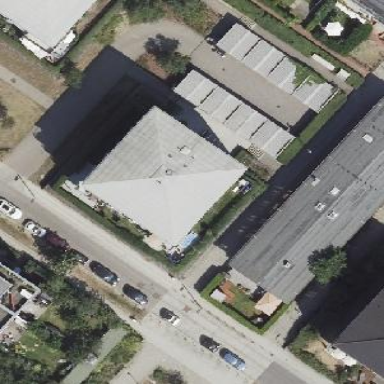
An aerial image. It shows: Pyramidal roof tops building of apartments.